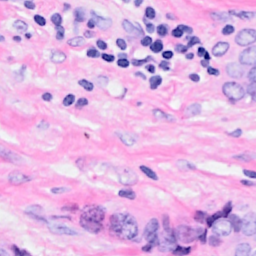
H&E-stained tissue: Breast